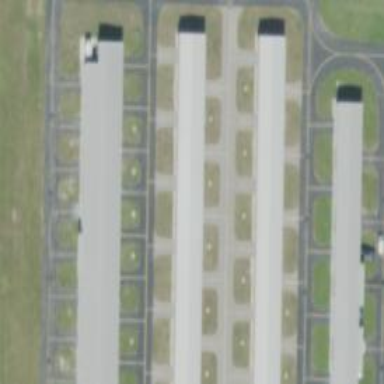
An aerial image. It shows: View of taxiway at the airport.